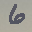
Label: 6